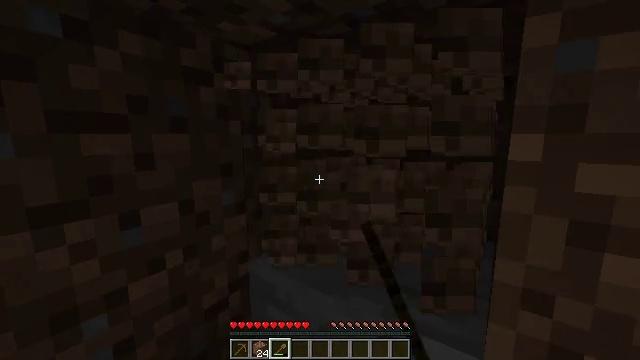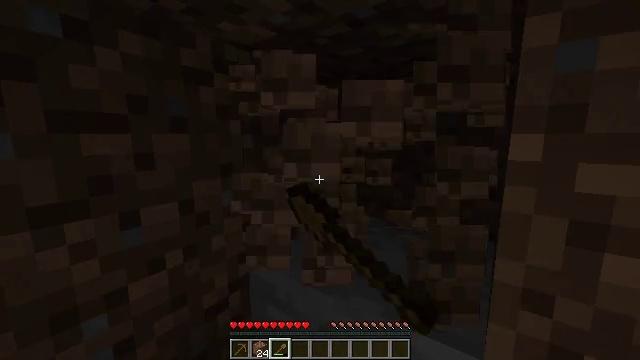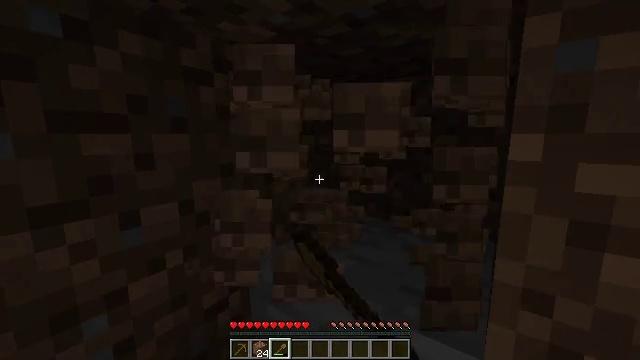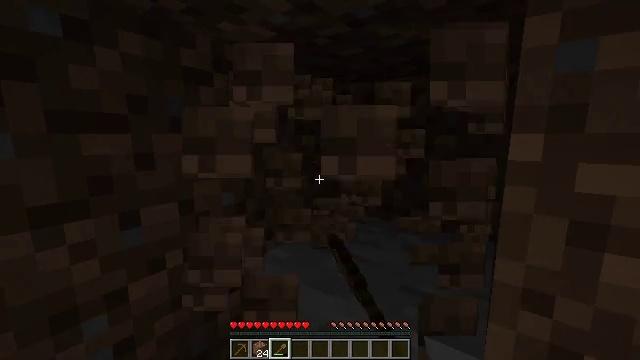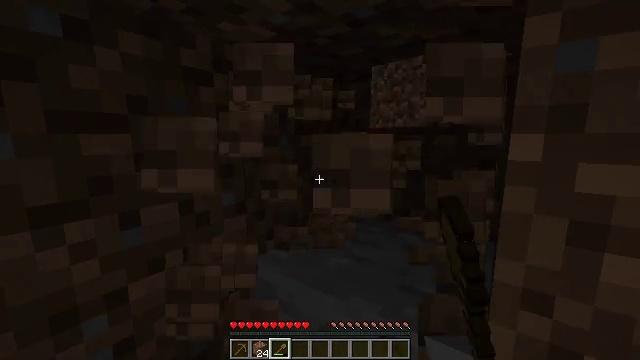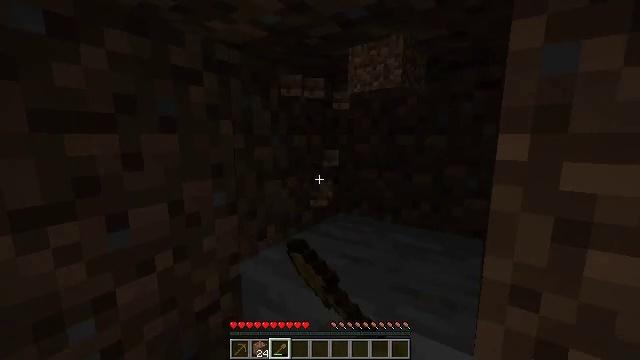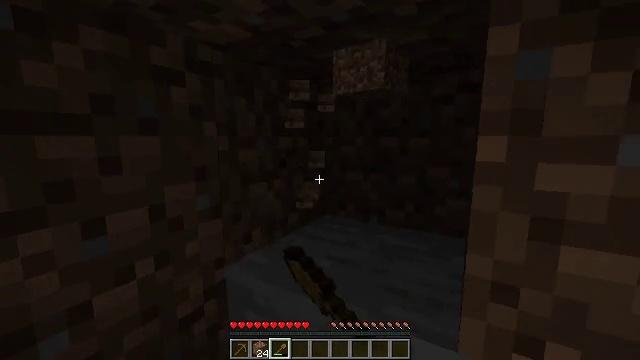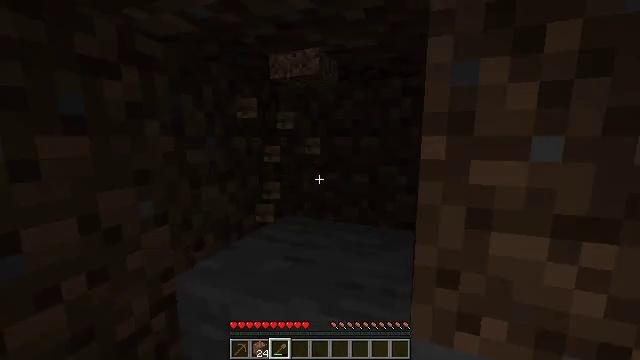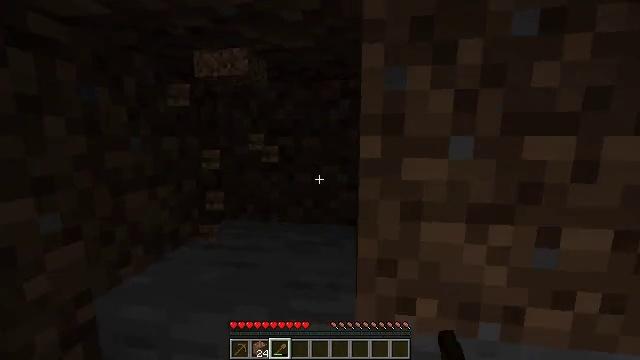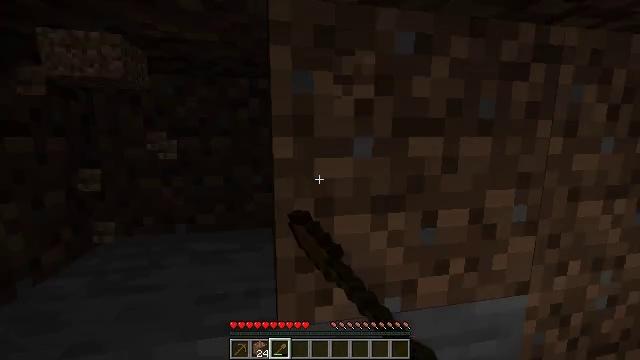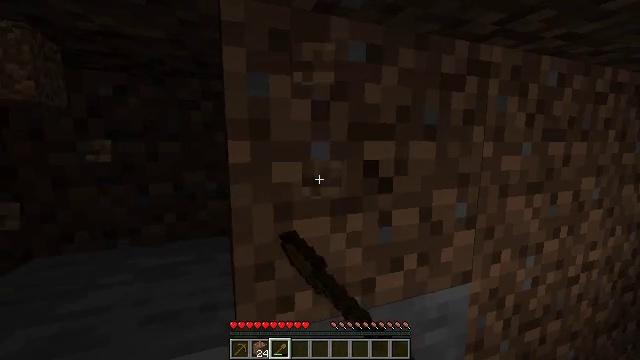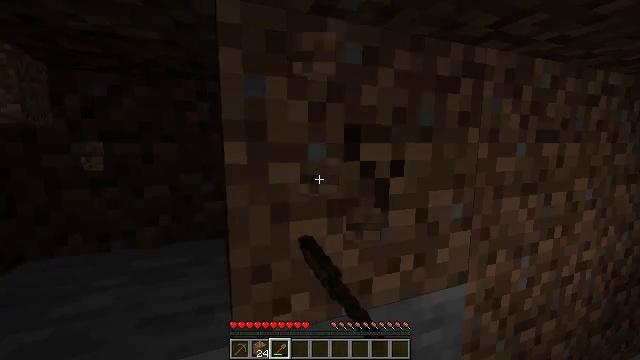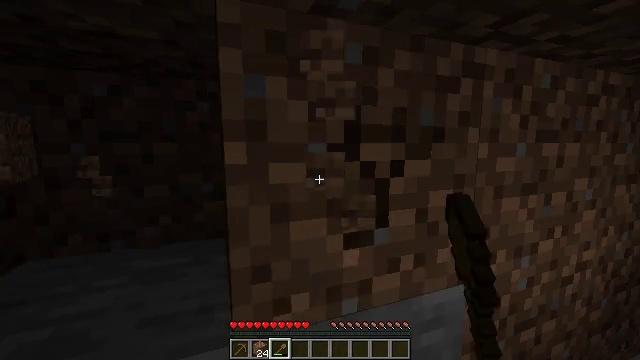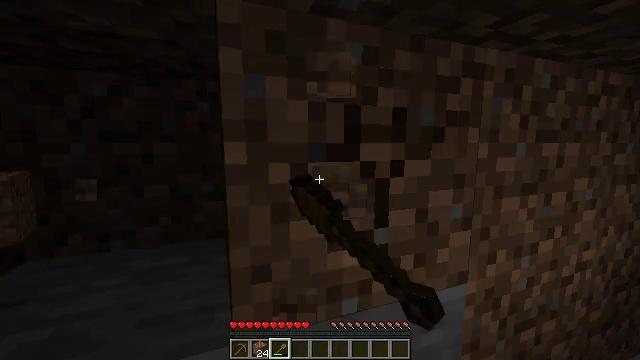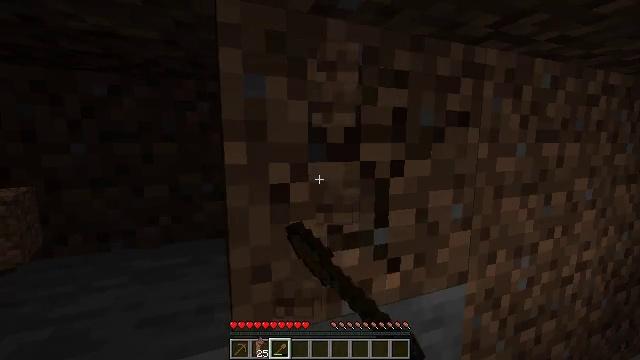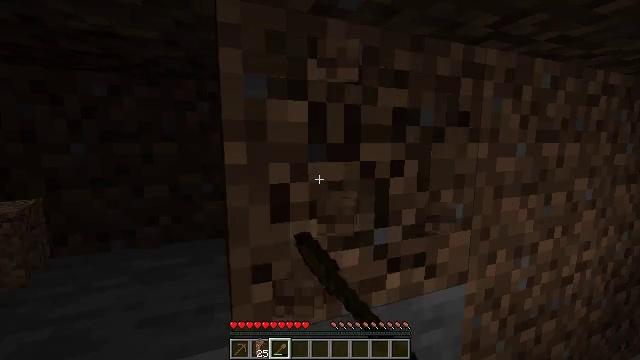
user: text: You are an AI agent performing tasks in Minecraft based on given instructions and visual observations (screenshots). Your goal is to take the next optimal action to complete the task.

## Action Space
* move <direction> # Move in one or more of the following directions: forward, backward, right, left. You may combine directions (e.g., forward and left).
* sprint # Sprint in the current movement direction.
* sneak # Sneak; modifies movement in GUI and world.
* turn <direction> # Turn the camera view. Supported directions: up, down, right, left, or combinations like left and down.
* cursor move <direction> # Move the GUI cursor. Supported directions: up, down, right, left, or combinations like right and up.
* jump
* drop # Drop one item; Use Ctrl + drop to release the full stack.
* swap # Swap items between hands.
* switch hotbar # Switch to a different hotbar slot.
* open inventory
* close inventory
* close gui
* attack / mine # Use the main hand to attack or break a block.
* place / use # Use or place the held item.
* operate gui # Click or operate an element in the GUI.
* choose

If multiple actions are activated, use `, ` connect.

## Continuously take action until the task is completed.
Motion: motion action
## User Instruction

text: Gather dirt.
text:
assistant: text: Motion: attack / mine
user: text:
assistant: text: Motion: attack / mine
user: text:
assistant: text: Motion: attack / mine
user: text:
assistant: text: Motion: attack / mine
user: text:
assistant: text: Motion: turn right, attack / mine
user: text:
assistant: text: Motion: turn right, attack / mine
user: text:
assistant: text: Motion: turn right, attack / mine
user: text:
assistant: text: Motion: turn right, attack / mine
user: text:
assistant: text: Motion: turn right, attack / mine
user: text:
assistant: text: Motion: turn right, attack / mine
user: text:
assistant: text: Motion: attack / mine
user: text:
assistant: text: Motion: attack / mine
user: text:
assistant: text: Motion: attack / mine
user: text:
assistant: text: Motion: attack / mine
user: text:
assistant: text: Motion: attack / mine
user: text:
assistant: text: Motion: attack / mine
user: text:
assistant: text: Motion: attack / mine
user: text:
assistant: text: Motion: attack / mine
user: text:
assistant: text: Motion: attack / mine
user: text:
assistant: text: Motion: turn right, attack / mine
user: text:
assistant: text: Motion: turn right, attack / mine
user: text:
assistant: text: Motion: turn right, attack / mine
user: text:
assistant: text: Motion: turn right, attack / mine
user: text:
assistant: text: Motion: turn right, attack / mine
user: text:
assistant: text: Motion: turn right and up, attack / mine
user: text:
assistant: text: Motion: attack / mine
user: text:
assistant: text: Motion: attack / mine
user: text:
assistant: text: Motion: attack / mine
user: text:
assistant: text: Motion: attack / mine
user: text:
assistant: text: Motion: attack / mine